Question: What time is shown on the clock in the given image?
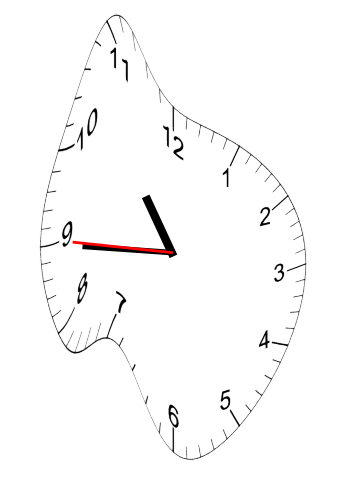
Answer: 10:44:45